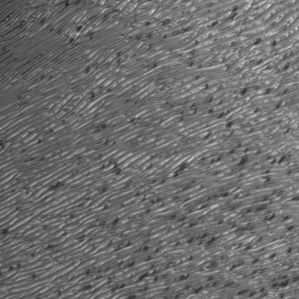
Label: frost